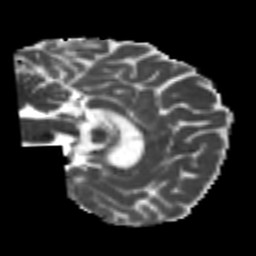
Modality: MD
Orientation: sagittal
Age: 21
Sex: female
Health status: healthy
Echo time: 0.074 s